Field crop: maize
Growth stage: 1
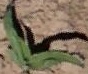
Species: maize